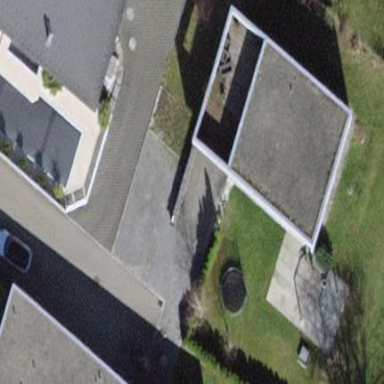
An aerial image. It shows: House with flat roof.